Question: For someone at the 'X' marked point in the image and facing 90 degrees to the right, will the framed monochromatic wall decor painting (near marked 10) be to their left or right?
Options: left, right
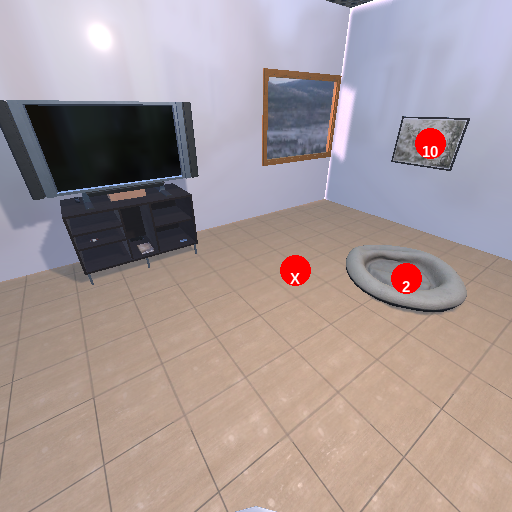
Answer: left